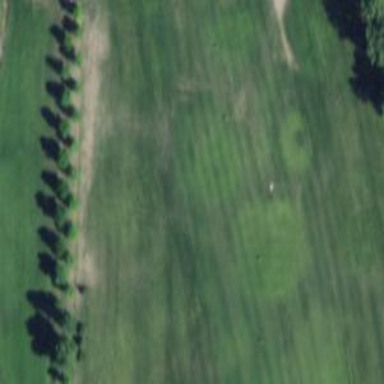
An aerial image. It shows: Scenic golf fairway.